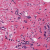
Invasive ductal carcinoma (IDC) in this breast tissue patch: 1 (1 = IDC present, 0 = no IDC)